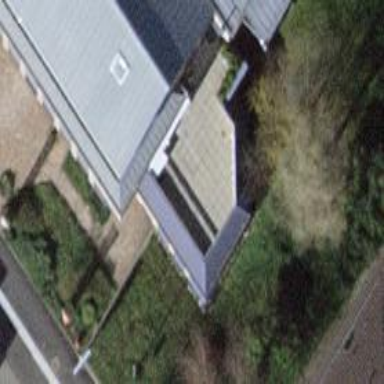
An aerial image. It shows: Building with flat roof.